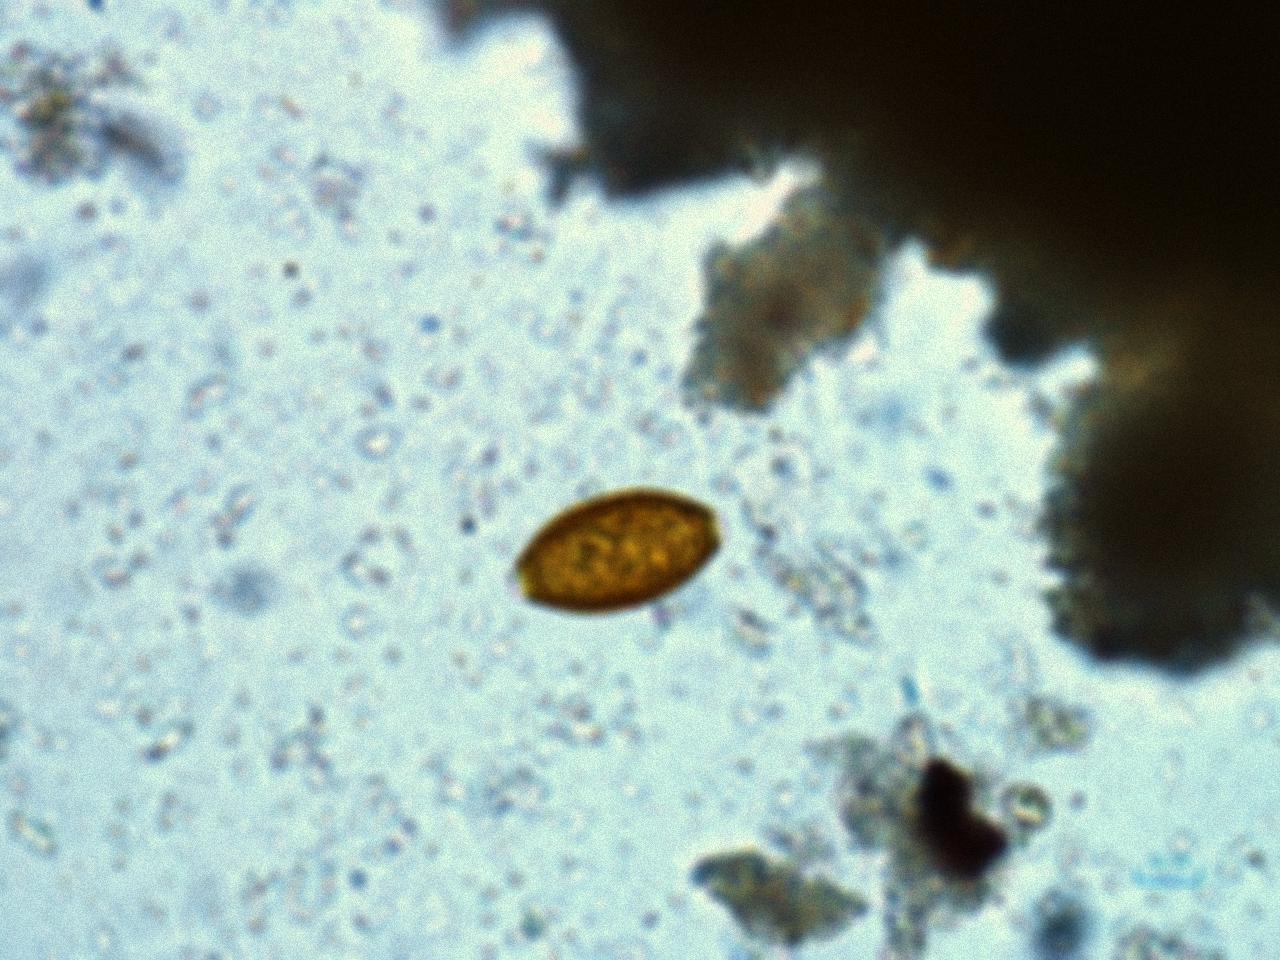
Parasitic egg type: Trichuris trichiura